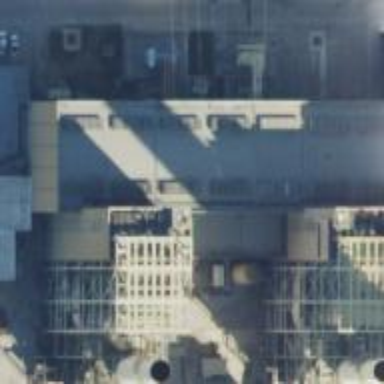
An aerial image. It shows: Industrial area with power plant.